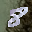
Label: 8